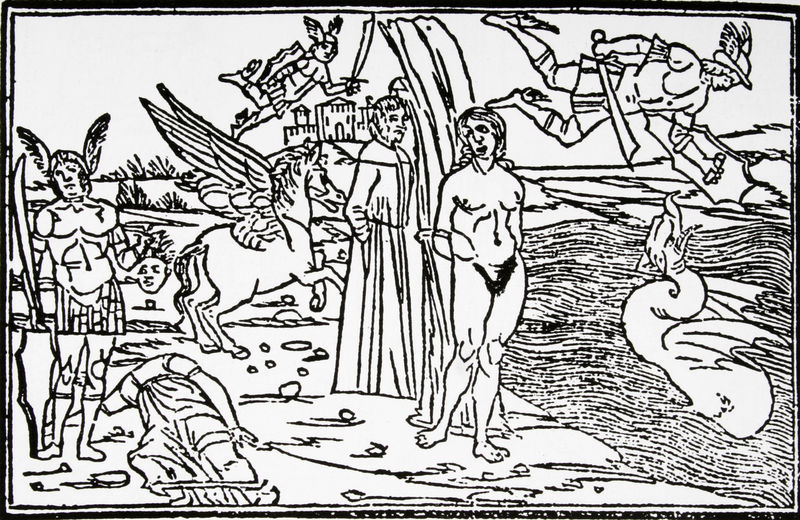
Titel: Metamorphosen des Ovid. Perseus und Andromeda
Künstler: (Anonym) Venezianisch
Standort: München:
Institution: Bayerische Staatsbibliothek
Schlagwörter: akt, angriff, baum, flügel, gott, held, himmel, kampf, kopf, körper, mann, meer, nackt, wasser, weiß, frauen, landschaft, menschen, see, ufer, fenster, frau, grau, haar, schwarz, skizze, zeichnung, gras, haus, schloss, tier, malerei, kappe, enthauptung, federn, geköpft, haupt, leiche, mensch, rache, salome, steine, tod, tot, erde, gräser, nass, gewässer, kirche, boden, haare, kutte, vater, renaissance, fliegen, pferd, engel, hufe, mähne, schweif, holzschnitt, küste, wellen, linien, figuren, krieg, soldaten, robe, nabel, bauch, bauchnabel, knie, schild, panzer, antike, maske, burg, festung, torso, barfuß, druck, jungfrau, schwarz-weiss, radierung, schrafur, illustration, schwert, säbel, tote, helm, allegorie, mythologie, römer, brustpanzer, leichnam, sterben, antik, götter, griechisch, krieger, priester, schlos, gorgo, griechenland, medusa, perseus, mönch, venus, töten, hermes, merkur, flügelhelm, geflügelt, szenen, pegasus, mythen, ungeheuer, drachen, kopflos, drache, rettung, michael, rumpf, monster, fessel, retter, rüstungen, verzerrt, folter, gefesselt, handlung, ovid, simultandarstellung, foltern, flügelschuhe, metamorphosen, schlage, andromeda, vertreibung aus dem paradies, geflogen, sequenzen, heros, skt, pegasos, totoe, andromedar, erzählbild, germannen, gorgo medusa, keto, sagenwelt, gekopft, kprper